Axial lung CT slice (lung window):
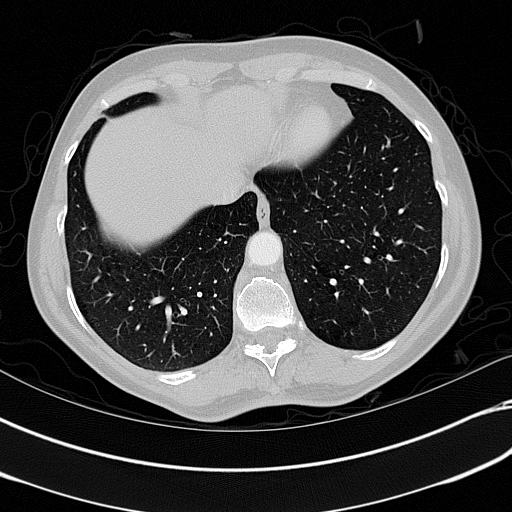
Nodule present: no